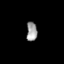
Tissue: lung
Cell type: Smooth muscle cells
Senescence score: 0.5661
Nuclear area (px): 201
Mean DAPI intensity: 155.343